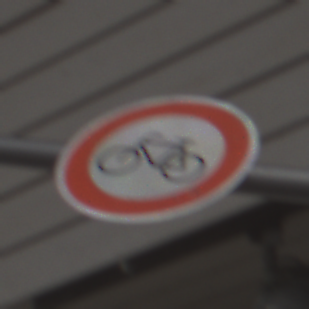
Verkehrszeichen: VerbotRadverkehr
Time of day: MorningAfternoon
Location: Roofed (Urban)
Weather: PartlyCloudy
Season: NotSpecified
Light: Natural